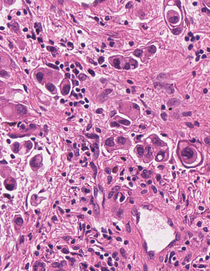
Tumor epithelial tissue: yes
Tumor-associated stroma tissue: yes
Normal tissue: no